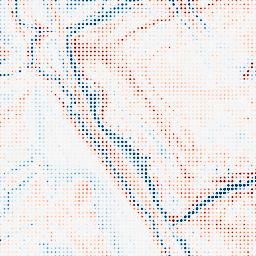
Category: classical
Decomposition family: gaussian_anisotropic
Decomposition parameters: sigma_x: 5
sigma_y: 5
Upsampling method: sinc_blackman
Upsampling parameters: scale: 8
kernel_size: 4
Upsampling scale: 8